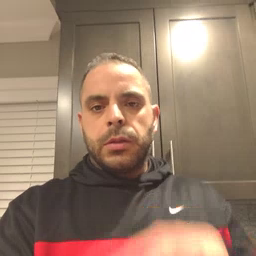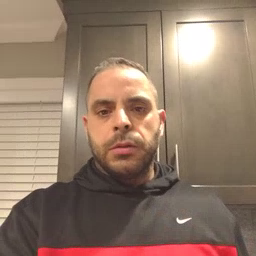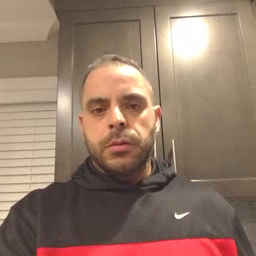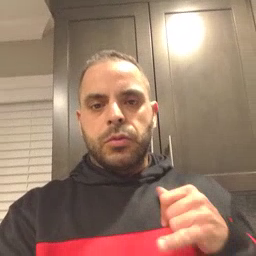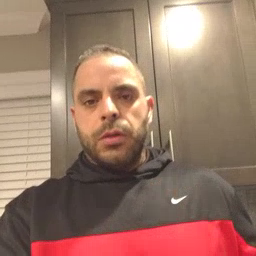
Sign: jacket